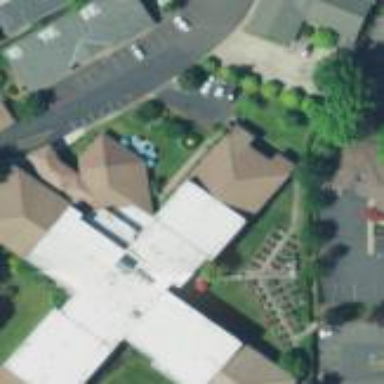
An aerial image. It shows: Nursing home building.